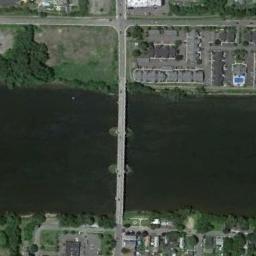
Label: bridge